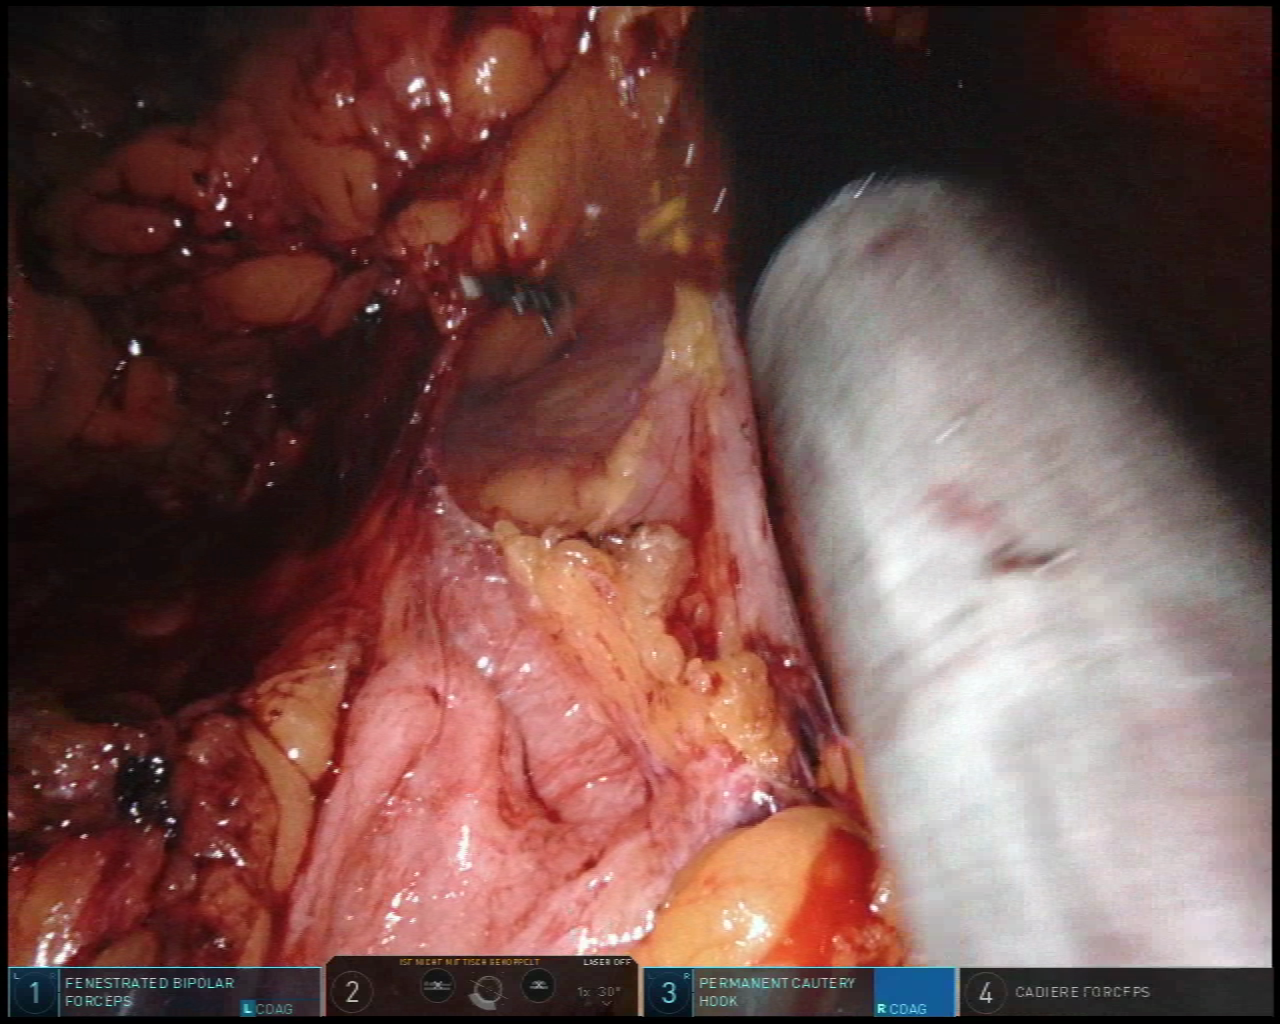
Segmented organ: colon
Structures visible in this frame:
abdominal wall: yes
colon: yes
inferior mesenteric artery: no
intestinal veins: no
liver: no
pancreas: no
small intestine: no
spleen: no
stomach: no
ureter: no
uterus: no
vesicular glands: no